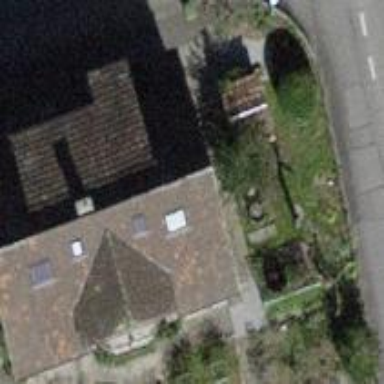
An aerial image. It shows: Building with tile roof.